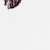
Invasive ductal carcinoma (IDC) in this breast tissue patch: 0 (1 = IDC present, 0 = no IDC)